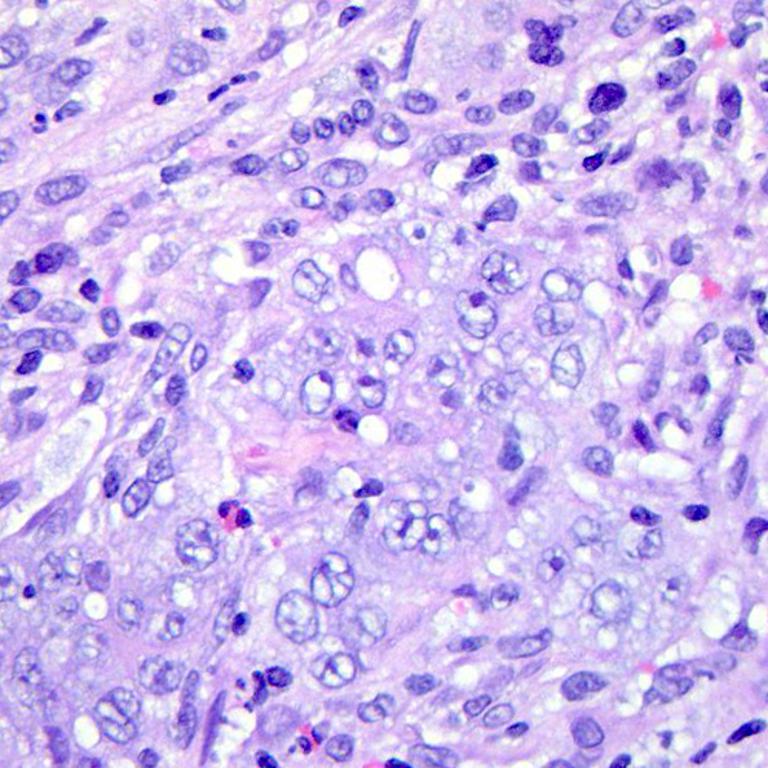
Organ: colon
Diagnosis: adenocarcinomas